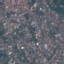
Label: Residential